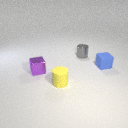
small blue rubber cube behind small purple metal cube